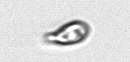
Label: Cryptophyta